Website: home-depot
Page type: customer-info-address
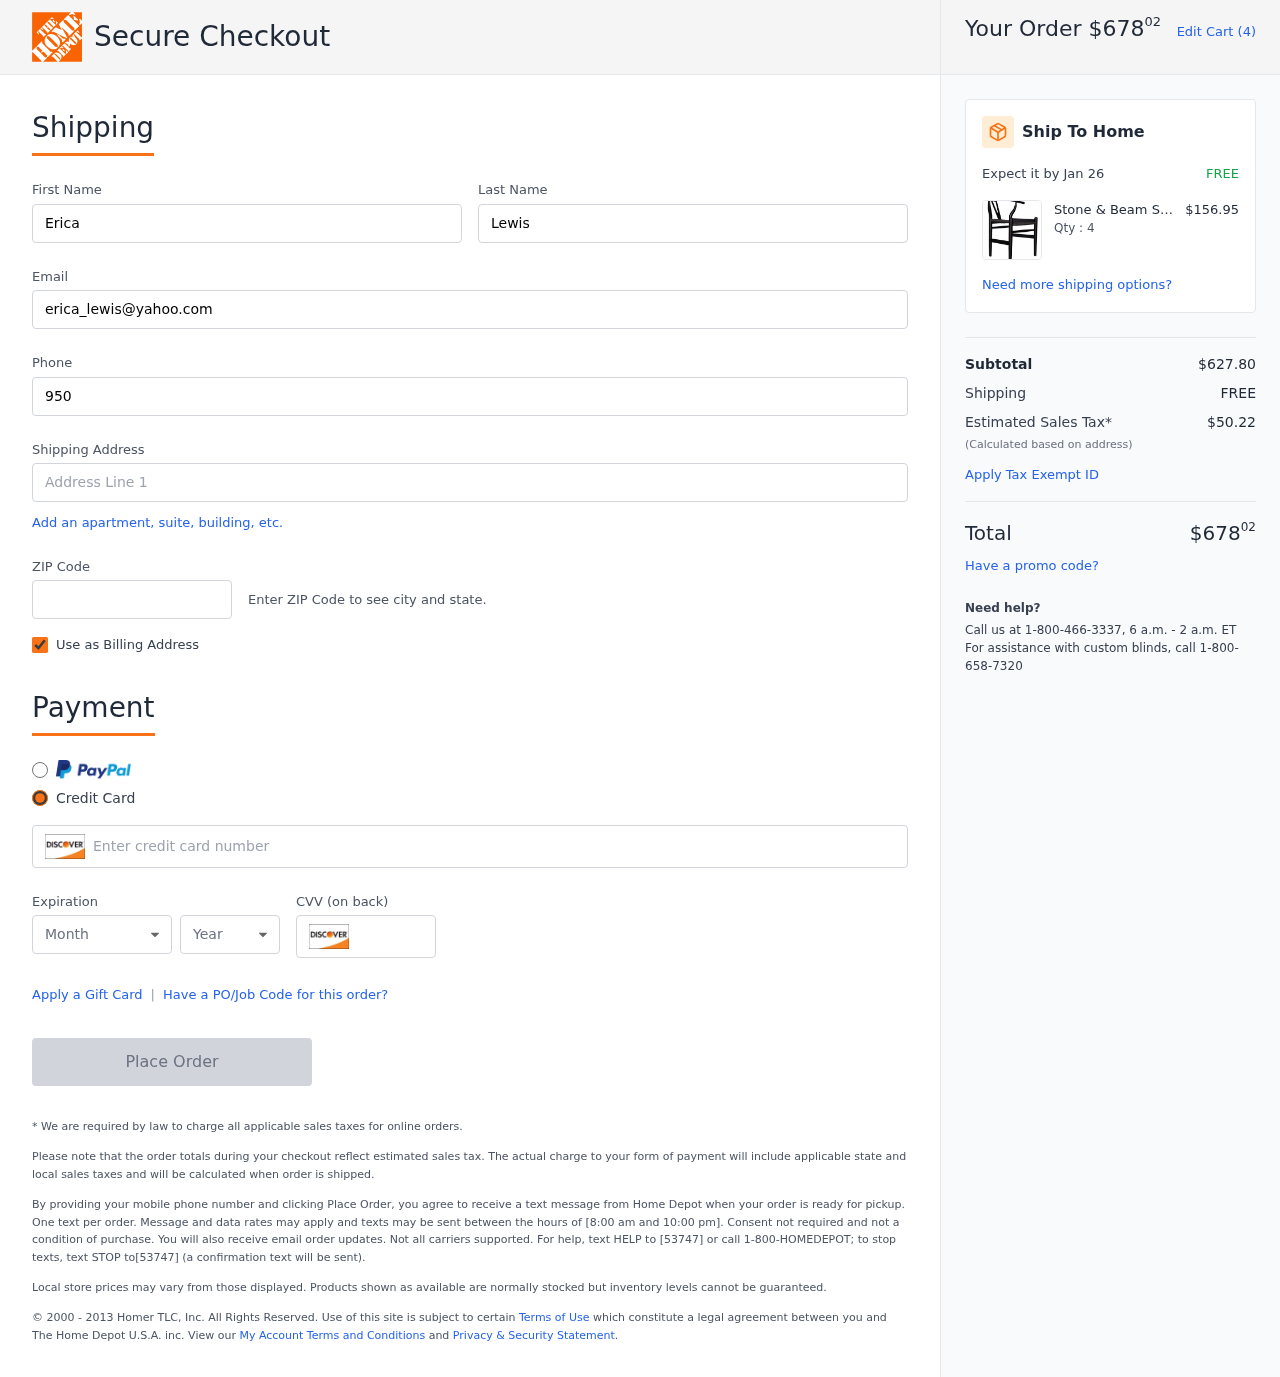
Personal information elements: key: PII_CARD_CVV
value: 256
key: PII_CARD_EXPIRY_MONTH
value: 04
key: PII_CARD_EXPIRY_YEAR
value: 26
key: PII_CARD_NUMBER
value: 6550 4269 9877 8664
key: PII_EMAIL
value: erica_lewis@yahoo.com
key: PII_FIRSTNAME
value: Erica
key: PII_LASTNAME
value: Lewis
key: PII_PHONE
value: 9502065269
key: PII_POSTCODE
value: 41942
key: PII_STREET
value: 022 Pennington Creek Suite 296
Product elements: key: PRODUCT1_BRAND
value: Stone & Beam
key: PRODUCT1_NAME
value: Stone & Beam Classic Wishbone Dining Chair, 22.4"W, Black / Black
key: PRODUCT1_NAME
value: Stone & Beam Classic...
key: PRODUCT1_PRICE
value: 156.95
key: PRODUCT1_QUANTITY
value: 4
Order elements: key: ORDER_TOTAL
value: $67802
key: ORDER_NUM_ITEMS
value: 4
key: ORDER_DELIVERY_DATE
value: Jan 26
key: ORDER_SUBTOTAL
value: $627.80
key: ORDER_SHIPPING_COST
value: FREE
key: ORDER_TAX
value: $50.22